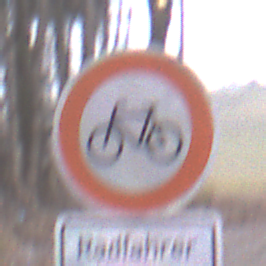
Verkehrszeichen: VerbotRadverkehr
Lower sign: HinweisDurchVerbaleAngabe3
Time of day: Midday
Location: Outdoor (Nature)
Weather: Overcast
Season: Autumn
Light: Natural